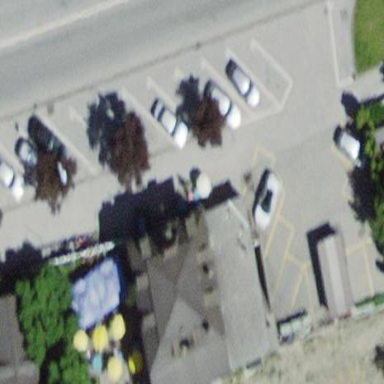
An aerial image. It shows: Restaurant in building.